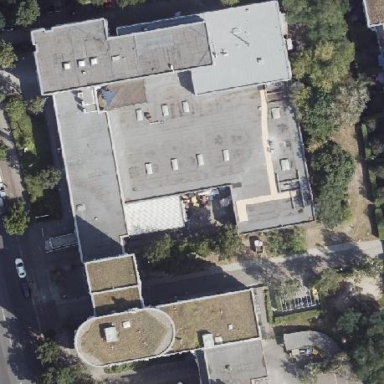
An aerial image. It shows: Flat-roofed retail building.